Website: crate-barrel
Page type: customer-info-address
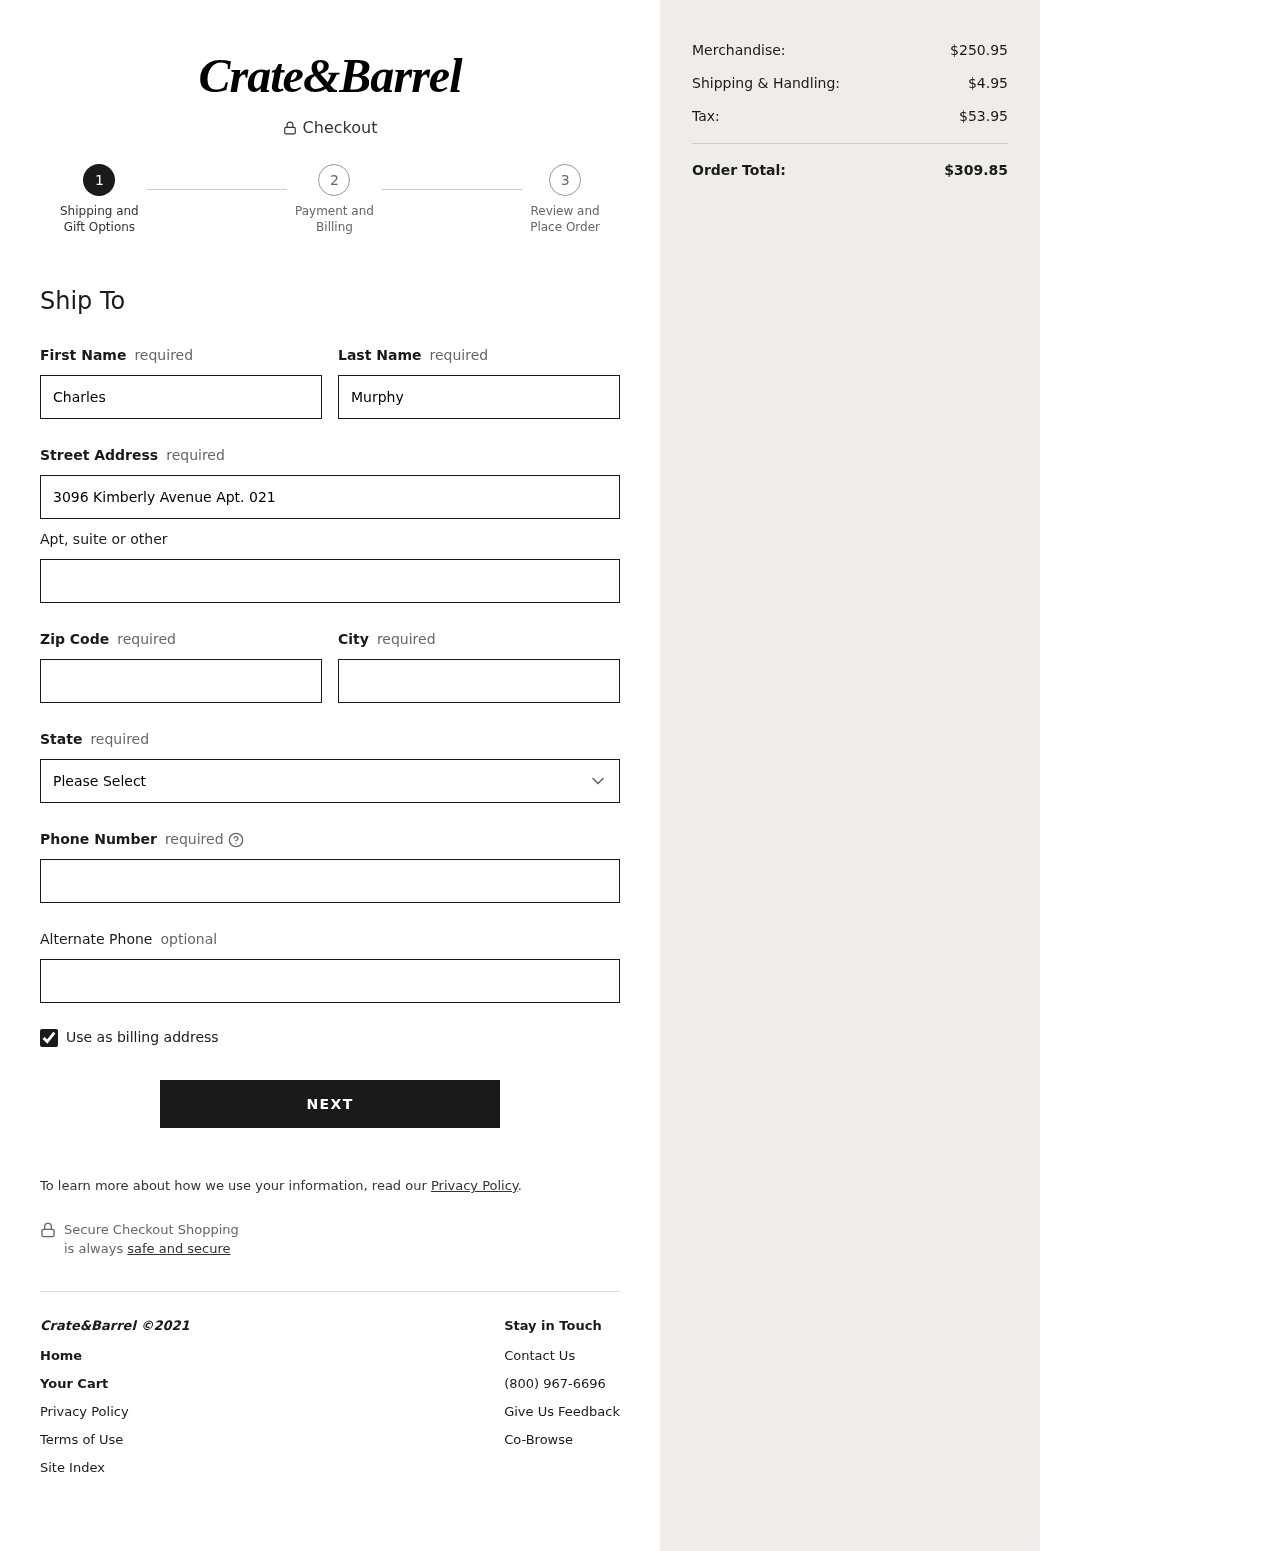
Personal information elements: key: PII_STATE
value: South Dakota
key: PII_FIRSTNAME
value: Charles
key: PII_LASTNAME
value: Murphy
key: PII_STREET
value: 3096 Kimberly Avenue Apt. 021
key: PII_POSTCODE
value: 83702
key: PII_CITY
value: Martinezhaven
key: PII_PHONE
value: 7843373821
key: PII_PHONE_ALT
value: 8099984713
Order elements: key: ORDER_SUBTOTAL
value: $250.95
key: ORDER_SHIPPING_COST
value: $4.95
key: ORDER_TAX
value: $53.95
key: ORDER_TOTAL
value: $309.85